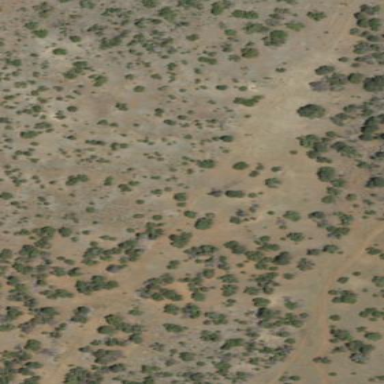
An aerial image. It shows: Area covered in scrub vegetation.